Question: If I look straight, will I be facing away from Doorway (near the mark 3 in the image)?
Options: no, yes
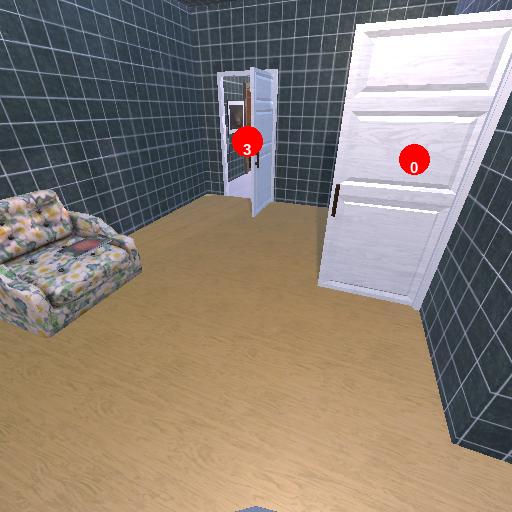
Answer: no